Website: crate-barrel
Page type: account-selection
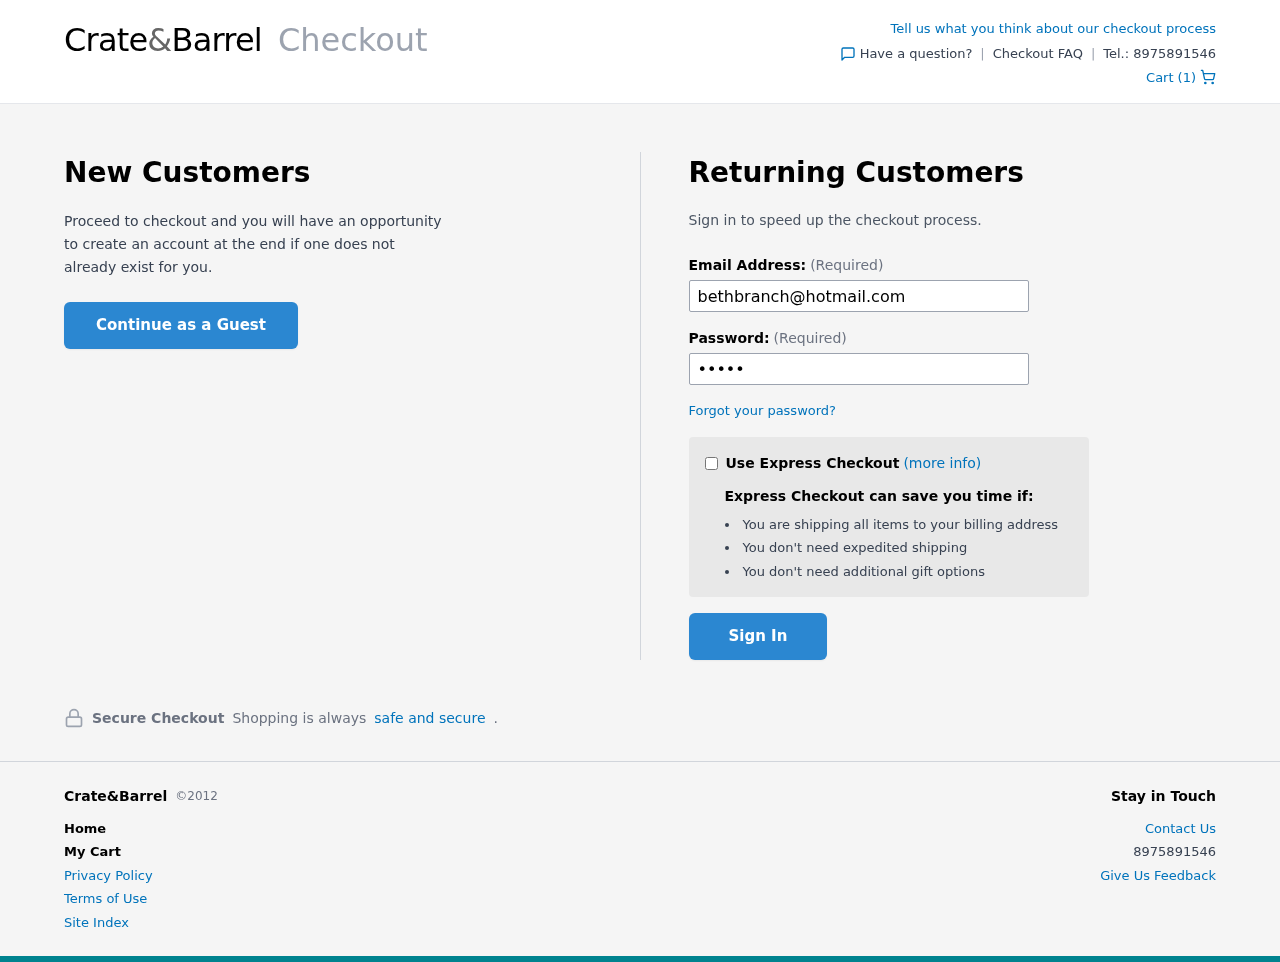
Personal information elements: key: PII_EMAIL
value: bethbranch@hotmail.com
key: PII_PHONE
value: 8975891546
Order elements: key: ORDER_NUM_ITEMS
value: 1